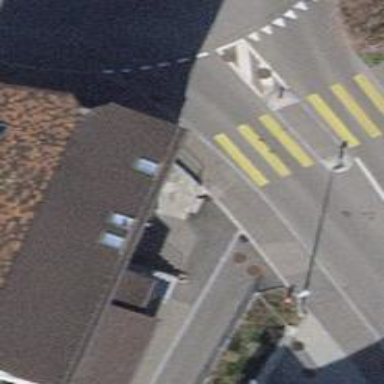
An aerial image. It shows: Sidewalk along the footway.